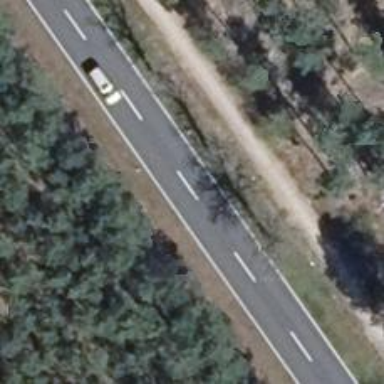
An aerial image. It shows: Primary road with asphalt surface.